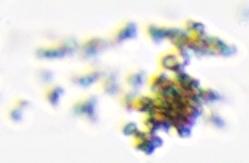
Label: Phaeocystis